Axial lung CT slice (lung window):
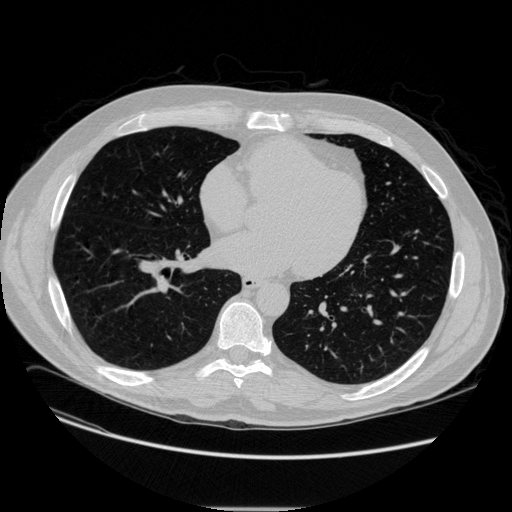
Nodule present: no